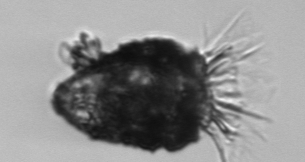
Label: Stenosemella_pacifica